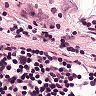
Metastatic tissue present: no